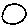
Label: circle